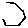
Label: hexagon